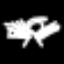
Label: angel